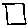
Label: square